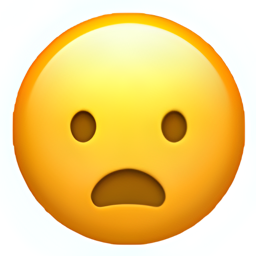
Name: frowning face with open mouth
Emoji: 😦
Group: Smileys & Emotion
Sub-group: face-concerned